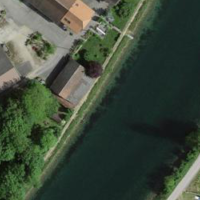
EUNIS habitat code: 15
Species observed at this site:
Cyanistes caeruleus